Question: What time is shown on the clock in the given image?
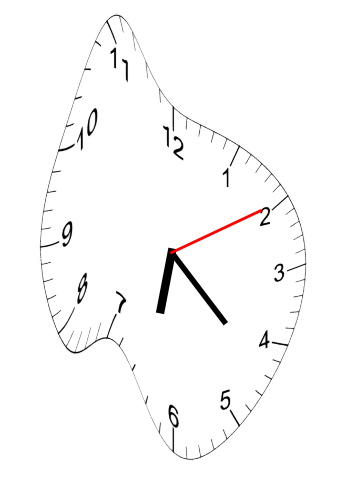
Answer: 06:22:10